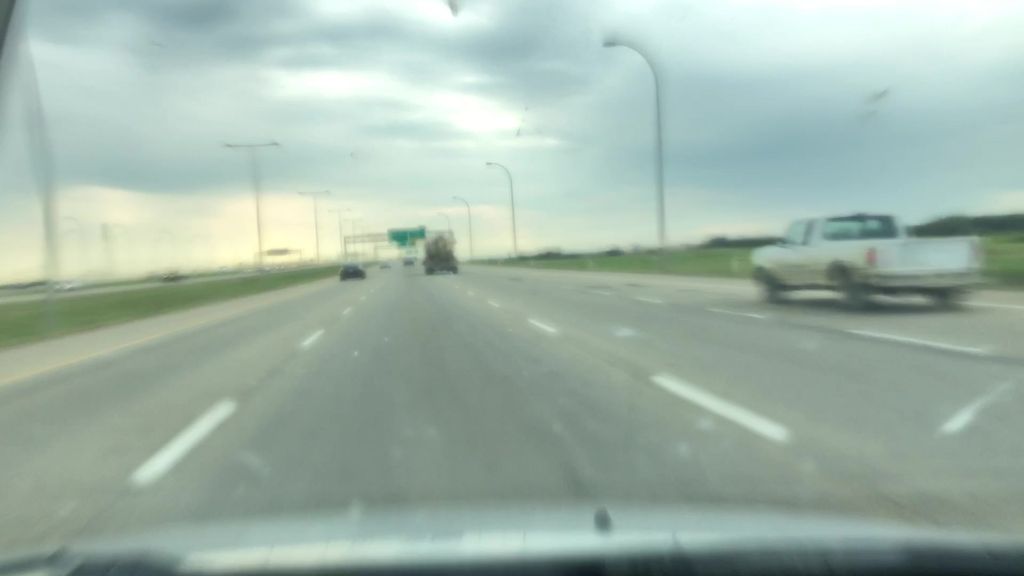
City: edmonton